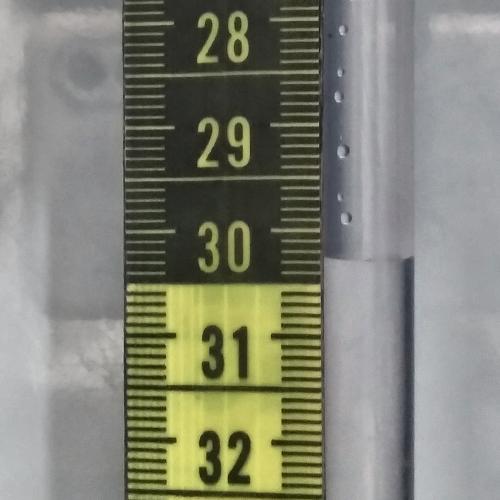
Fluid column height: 30.3 cm